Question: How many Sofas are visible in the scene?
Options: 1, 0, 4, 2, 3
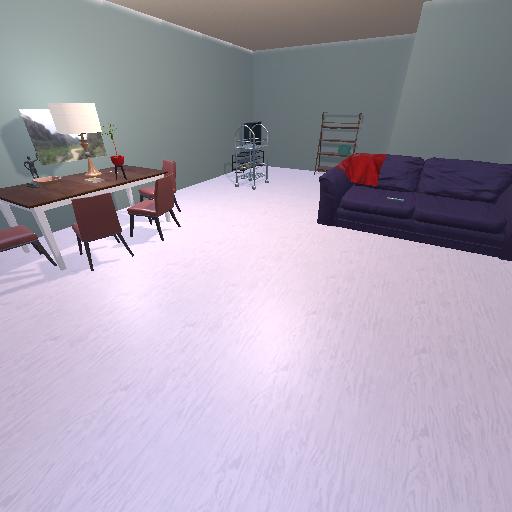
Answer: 1